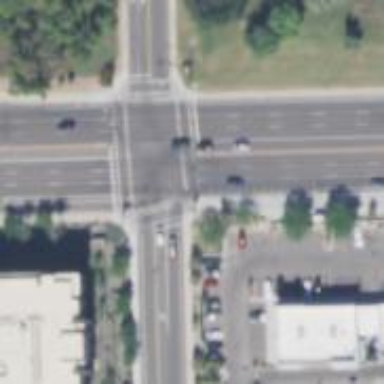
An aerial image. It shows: Crossing with both unmarked and marked sections.